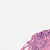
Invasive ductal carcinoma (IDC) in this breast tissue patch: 0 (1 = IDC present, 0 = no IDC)